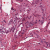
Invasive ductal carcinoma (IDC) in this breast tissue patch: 0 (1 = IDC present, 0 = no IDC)